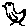
Label: bird